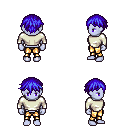
a pixel art fantasy rpg character, female body template, dark elf, purple skin, white long-sleeve shirt, gold greaves, blue short bangs hairstyle, four views (front, back, left, right), 2x2 character sprite sheet, small pixel art, hard edges, no anti-aliasing